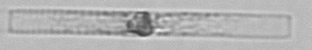
Label: Dactyliosolen_blavyanus